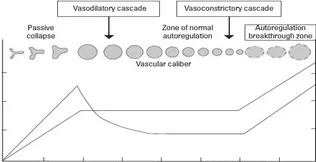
A; Cerebral autoregulatory curve under normal physiological condition.
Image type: pathology (giemsa)